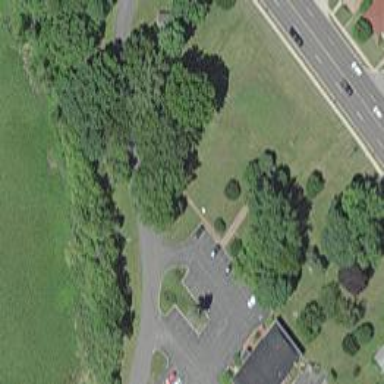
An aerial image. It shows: Memorial site with historic significance.